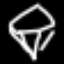
Label: diamond